Question: I can't figure how to relate these two tables.
I'm new to Laravel and ORM so it's kind of hard to me.
Here's my 2 tables I'm trying to relate:

Tables are called: posts and post_categories
And here are some of the code:
'''
class Post extends Eloquent {
public function categories()
{
return $this->hasOne('PostCategorie');
}
}
class PostCategorie extends Eloquent {
protected $table = 'post_categories';
public function post()
{
return $this->belongsTo('Post', 'pc_id');
}
}
public function postCreate()
{
$validator = Validator::make(Input::all(), Post::$rules);
if ($validator->fails())
{
return Redirect::action('PostsController@getCreate')->withInput()->withErrors($validator);
}
// Else add to DB
$categories = Input::get('categories');
$post = new Post;
$post->user_id = Auth::user()->id;
$post->title = Input::get('title');
$post->text = Input::get('text');
$post->categories()->id_1 = $categories[0];
$post->save();
}
'''
So as you see. I pass values to post and when I save it's ok... but I can't add categories ID to another table...
And also I created dummie entries, and tried to get Post Categories values:
'''
Route::get('/', function()
{
$post = Post::find(5);
echo $post->title;
echo $post->categories()->id_1;
});
'''
But it failed:
'''
Undefined property: Illuminate\Database\Eloquent\Relations\HasOne::$id_1
'''
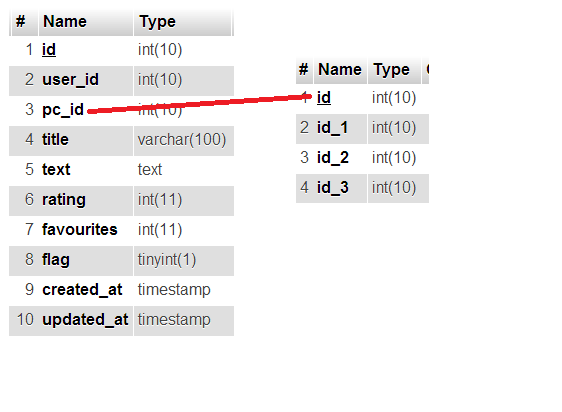
Answer: OK first things first, You dont have to use PostCatagorie as your model name. Laravel features a pretty good pluralization class and can quite happily deal with Category or PostCategorie. Additionally, if you just call 'pc_id' category_id (assuming a table name of category) you wont have to define any foreign keys which will make life a bit simpler until you get to grips with the basics.
When you create any kind of object (e.g $post) you can check if its relations are attached using 'dd($post);' you can drill down further into these relations with:
'''
echo '<pre>';
print_r($post);
echo '</pre>;
'''
This together will allow you to see if what you are trying to do is actually working and view the structure of your result object.
I'm not entirely sure what you mean by "I cant add categories id to another table", and you seem to be saving the data ok... so I'll skip that bit. Please clarify the question if you need more info.
Once you have got the relationships set up and got some data in there you would have to load the two models together like so to get an object with the attached relationship:
'''
$post = Post::with('Category')->find(5);
'''
You will then be able to access your category object as '$post->Category' and from there any of its properties, e.g. '$post->Category->id'